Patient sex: M
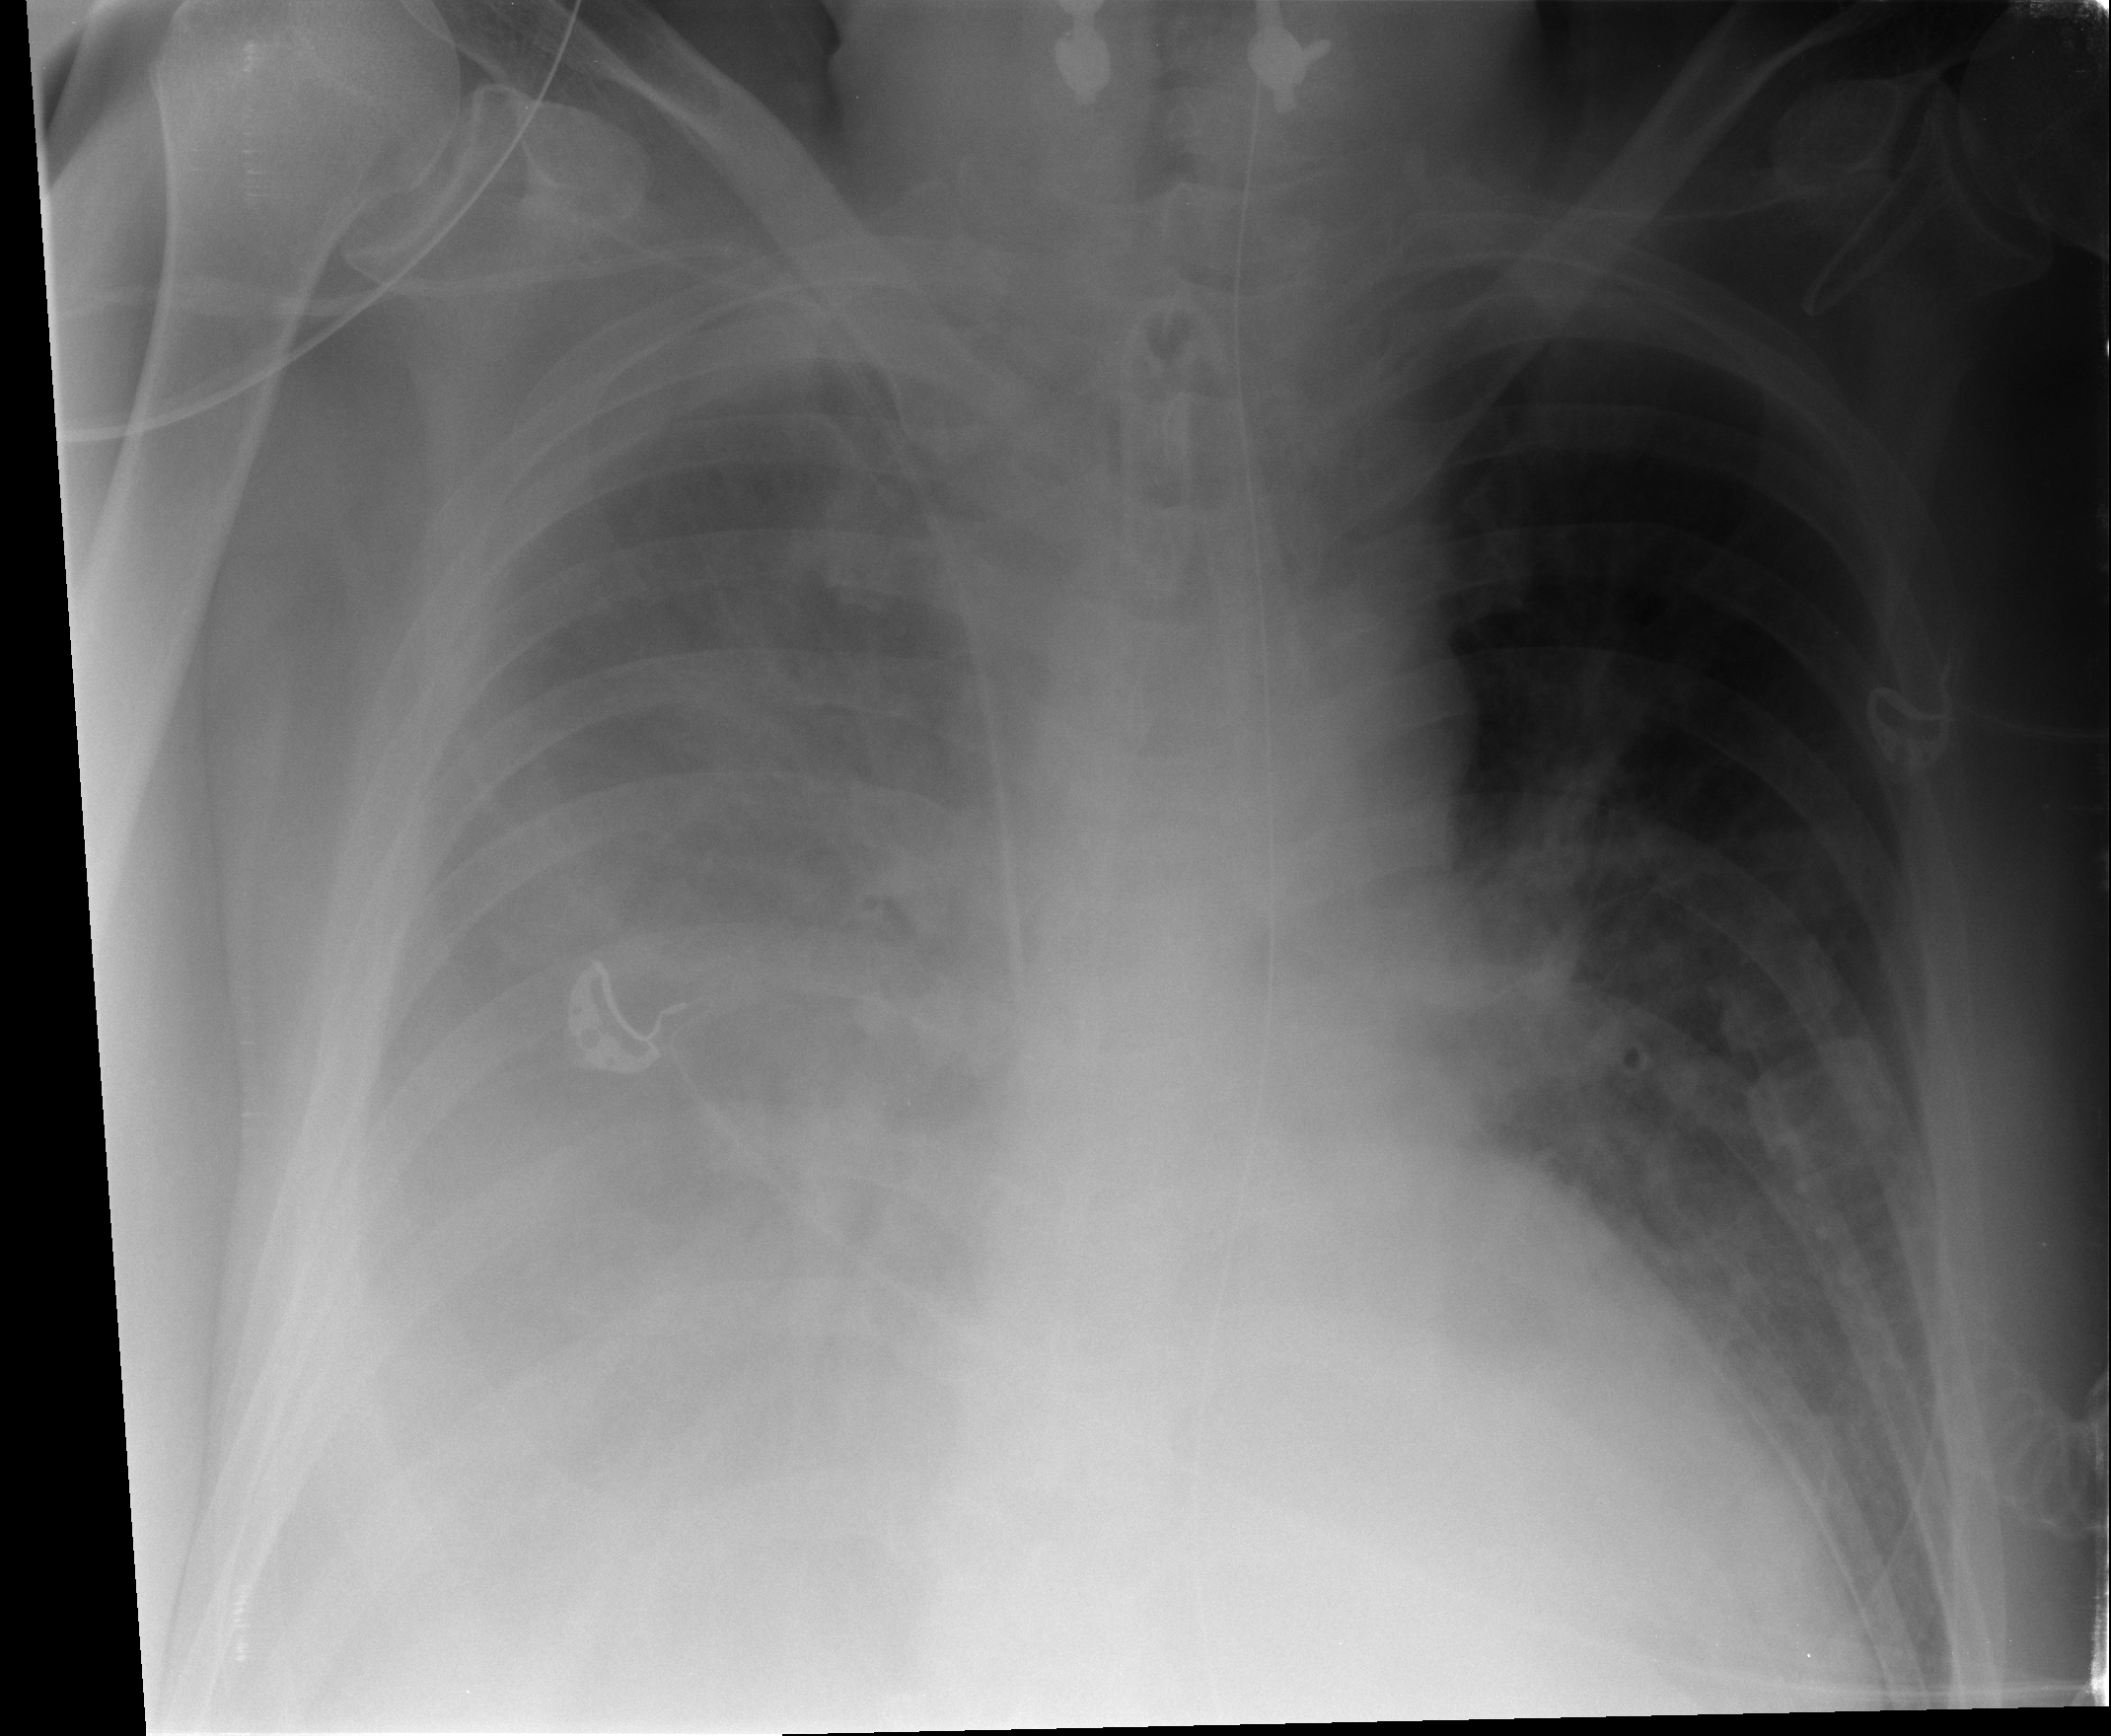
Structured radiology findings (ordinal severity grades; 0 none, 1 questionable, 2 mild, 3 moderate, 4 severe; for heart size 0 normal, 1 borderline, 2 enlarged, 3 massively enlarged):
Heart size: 1
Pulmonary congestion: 2
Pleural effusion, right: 4
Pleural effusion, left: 3
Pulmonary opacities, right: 3
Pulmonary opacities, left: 2
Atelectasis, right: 3
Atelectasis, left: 0